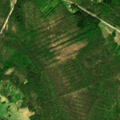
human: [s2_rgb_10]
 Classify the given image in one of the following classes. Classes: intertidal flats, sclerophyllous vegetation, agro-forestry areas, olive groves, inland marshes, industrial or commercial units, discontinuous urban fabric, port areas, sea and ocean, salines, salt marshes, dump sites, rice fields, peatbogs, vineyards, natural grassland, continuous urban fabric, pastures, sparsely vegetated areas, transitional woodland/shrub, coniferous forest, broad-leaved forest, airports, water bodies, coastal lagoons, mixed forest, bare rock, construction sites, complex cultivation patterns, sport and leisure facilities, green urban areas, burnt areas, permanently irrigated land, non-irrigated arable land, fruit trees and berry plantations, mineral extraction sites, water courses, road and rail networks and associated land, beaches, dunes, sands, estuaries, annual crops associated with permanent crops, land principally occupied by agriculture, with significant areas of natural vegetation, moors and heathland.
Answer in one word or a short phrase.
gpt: land principally occupied by agriculture, with significant areas of natural vegetation, coniferous forest, mixed forest, transitional woodland/shrub